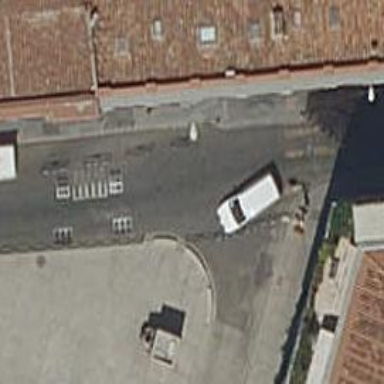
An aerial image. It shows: Bollard.